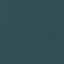
Land use / land cover: SeaLake